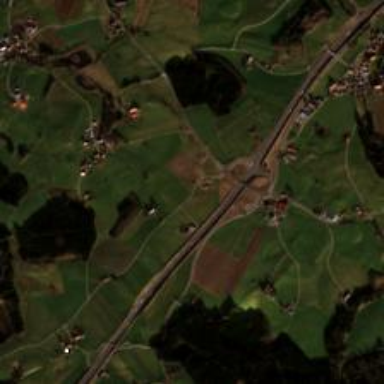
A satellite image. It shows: Motorway junction.